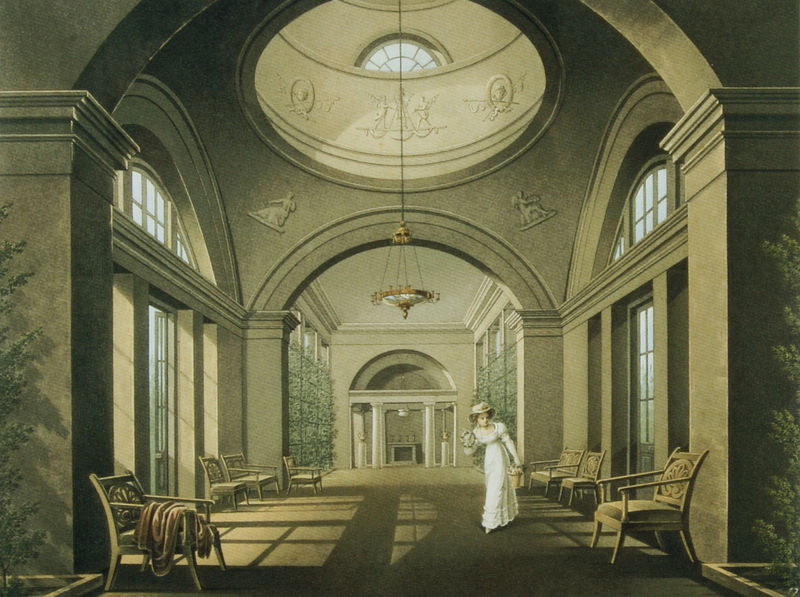
Titel: Voliere
Standort: St. Petersburg
Institution: Schloss Pawlowsk
Schlagwörter: baum, blau, blätter, gemälde, laub, schatten, weiß, aquarell, bäume, frauen, grün, menschen, blumen, braun, fenster, frau, grau, hell, hut, kleid, lampe, licht, pfeiler, raum, skizze, stuhl, stühle, säule, säulen, tür, zeichnung, anlage, blick, dame, gebäude, haus, schloss, tuch, beige, gericht, jung, architektur, pelz, stein, weit, innenraum, möbel, öl, strauch, busch, gitter, sonne, boden, figur, gewand, interieur, mantel, sessel, decke, innen, klassizismus, aufführung, pflanze, pflanzen, theater, kamin, ofen, rund, garten, blumentopf, kübel, relief, taille, topf, sommer, armlehne, lehne, bogen, fassade, perspektive, türen, mieder, wartesaal, leer, bank, pilaster, saal, figuren, rundbogen, kuppel, braut, polster, strohhut, korb, kronleuchter, leuchter, lüster, stuck, überwurf, lichteinfall, allein, blumenstrauss, halle, strauß, flucht, bögen, eingang, gang, arkade, veranda, offen, suchen, fensterrahmen, palast, dachfenster, nerz, flur, tasche, entwurf, kranz, sommerkleid, bänke, kapitelle, badetuch, sims, biedermeier, besuch, taschentuch, gesims, efeu, bestuhlung, fluchtpunkt, rundbögen, fresken, tonig, beete, gewächshaus, plan, dorisch, reliefs, orangerie, einfassung, wintergarten, klassisch, kapitel, palais, suche, zentralbau, bogenfenster, lünette, tambour, pendentiv, pendentif, luster, kur, kupel, ampel, wandeln, gurtbogen, weißes kleid, suchende, lünetten, standesamt, biesermeier, kurhalle, sanatorium, wnadeln, zimmerpflanzen, oberlichten, kleidweiss, empfanshalle, tamboukuppel, frau in weissem kleid